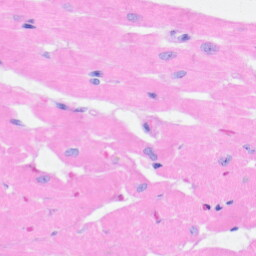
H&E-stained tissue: Heart